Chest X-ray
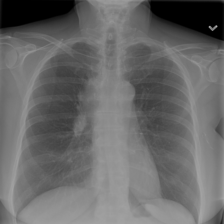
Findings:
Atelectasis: negative
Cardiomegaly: negative
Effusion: negative
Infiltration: negative
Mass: negative
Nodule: negative
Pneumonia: negative
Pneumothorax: negative
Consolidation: negative
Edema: negative
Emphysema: negative
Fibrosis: negative
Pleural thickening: negative
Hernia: negative